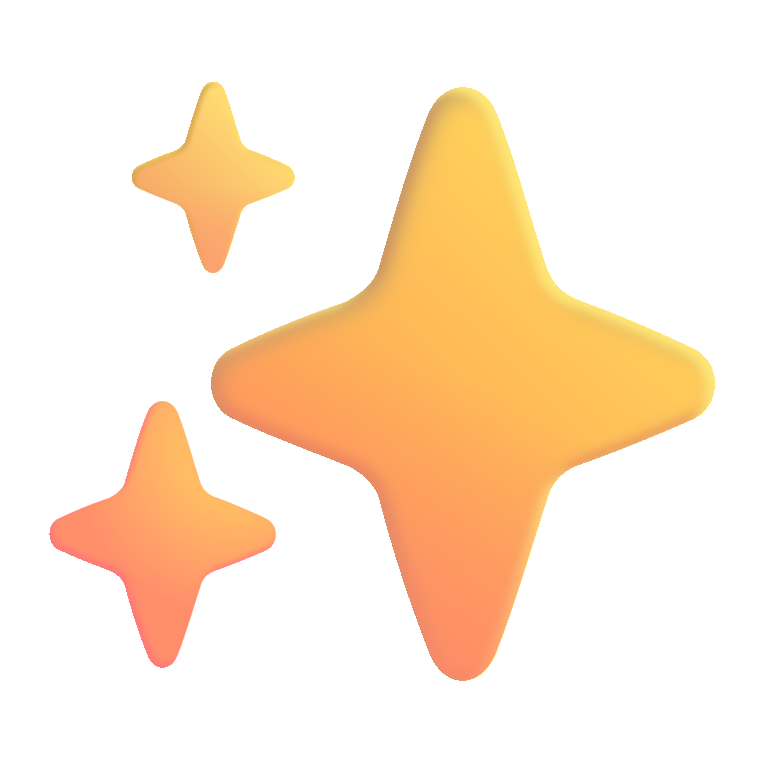
sparkles color